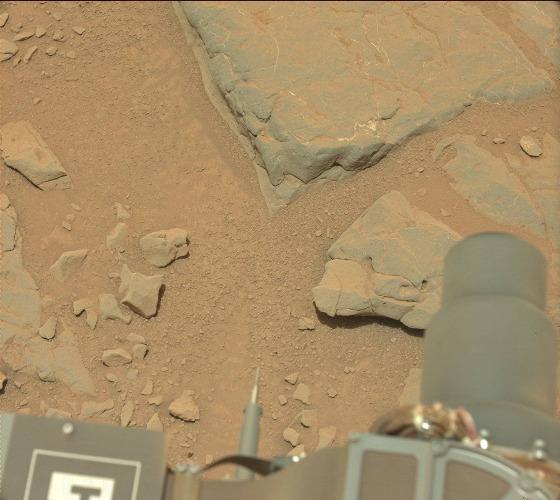
Terrain classes present: Background, Bedrock, Gravel / Sand / Soil, Rock, Shadow